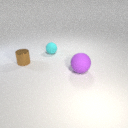
small cyan rubber sphere to the left of large purple rubber sphere